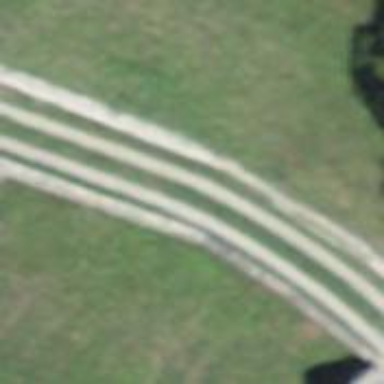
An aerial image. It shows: Concrete track with grade1 tracktype.